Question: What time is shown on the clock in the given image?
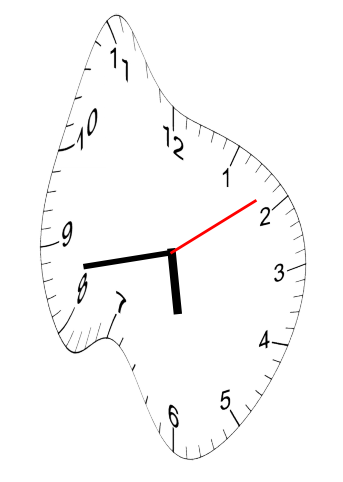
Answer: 05:43:09